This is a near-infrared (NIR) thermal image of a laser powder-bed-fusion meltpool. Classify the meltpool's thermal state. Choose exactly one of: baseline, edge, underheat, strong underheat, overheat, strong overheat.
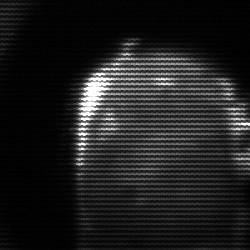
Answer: baseline